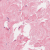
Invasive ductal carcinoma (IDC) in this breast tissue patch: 0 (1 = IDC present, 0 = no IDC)